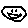
Label: smiley face